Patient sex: F
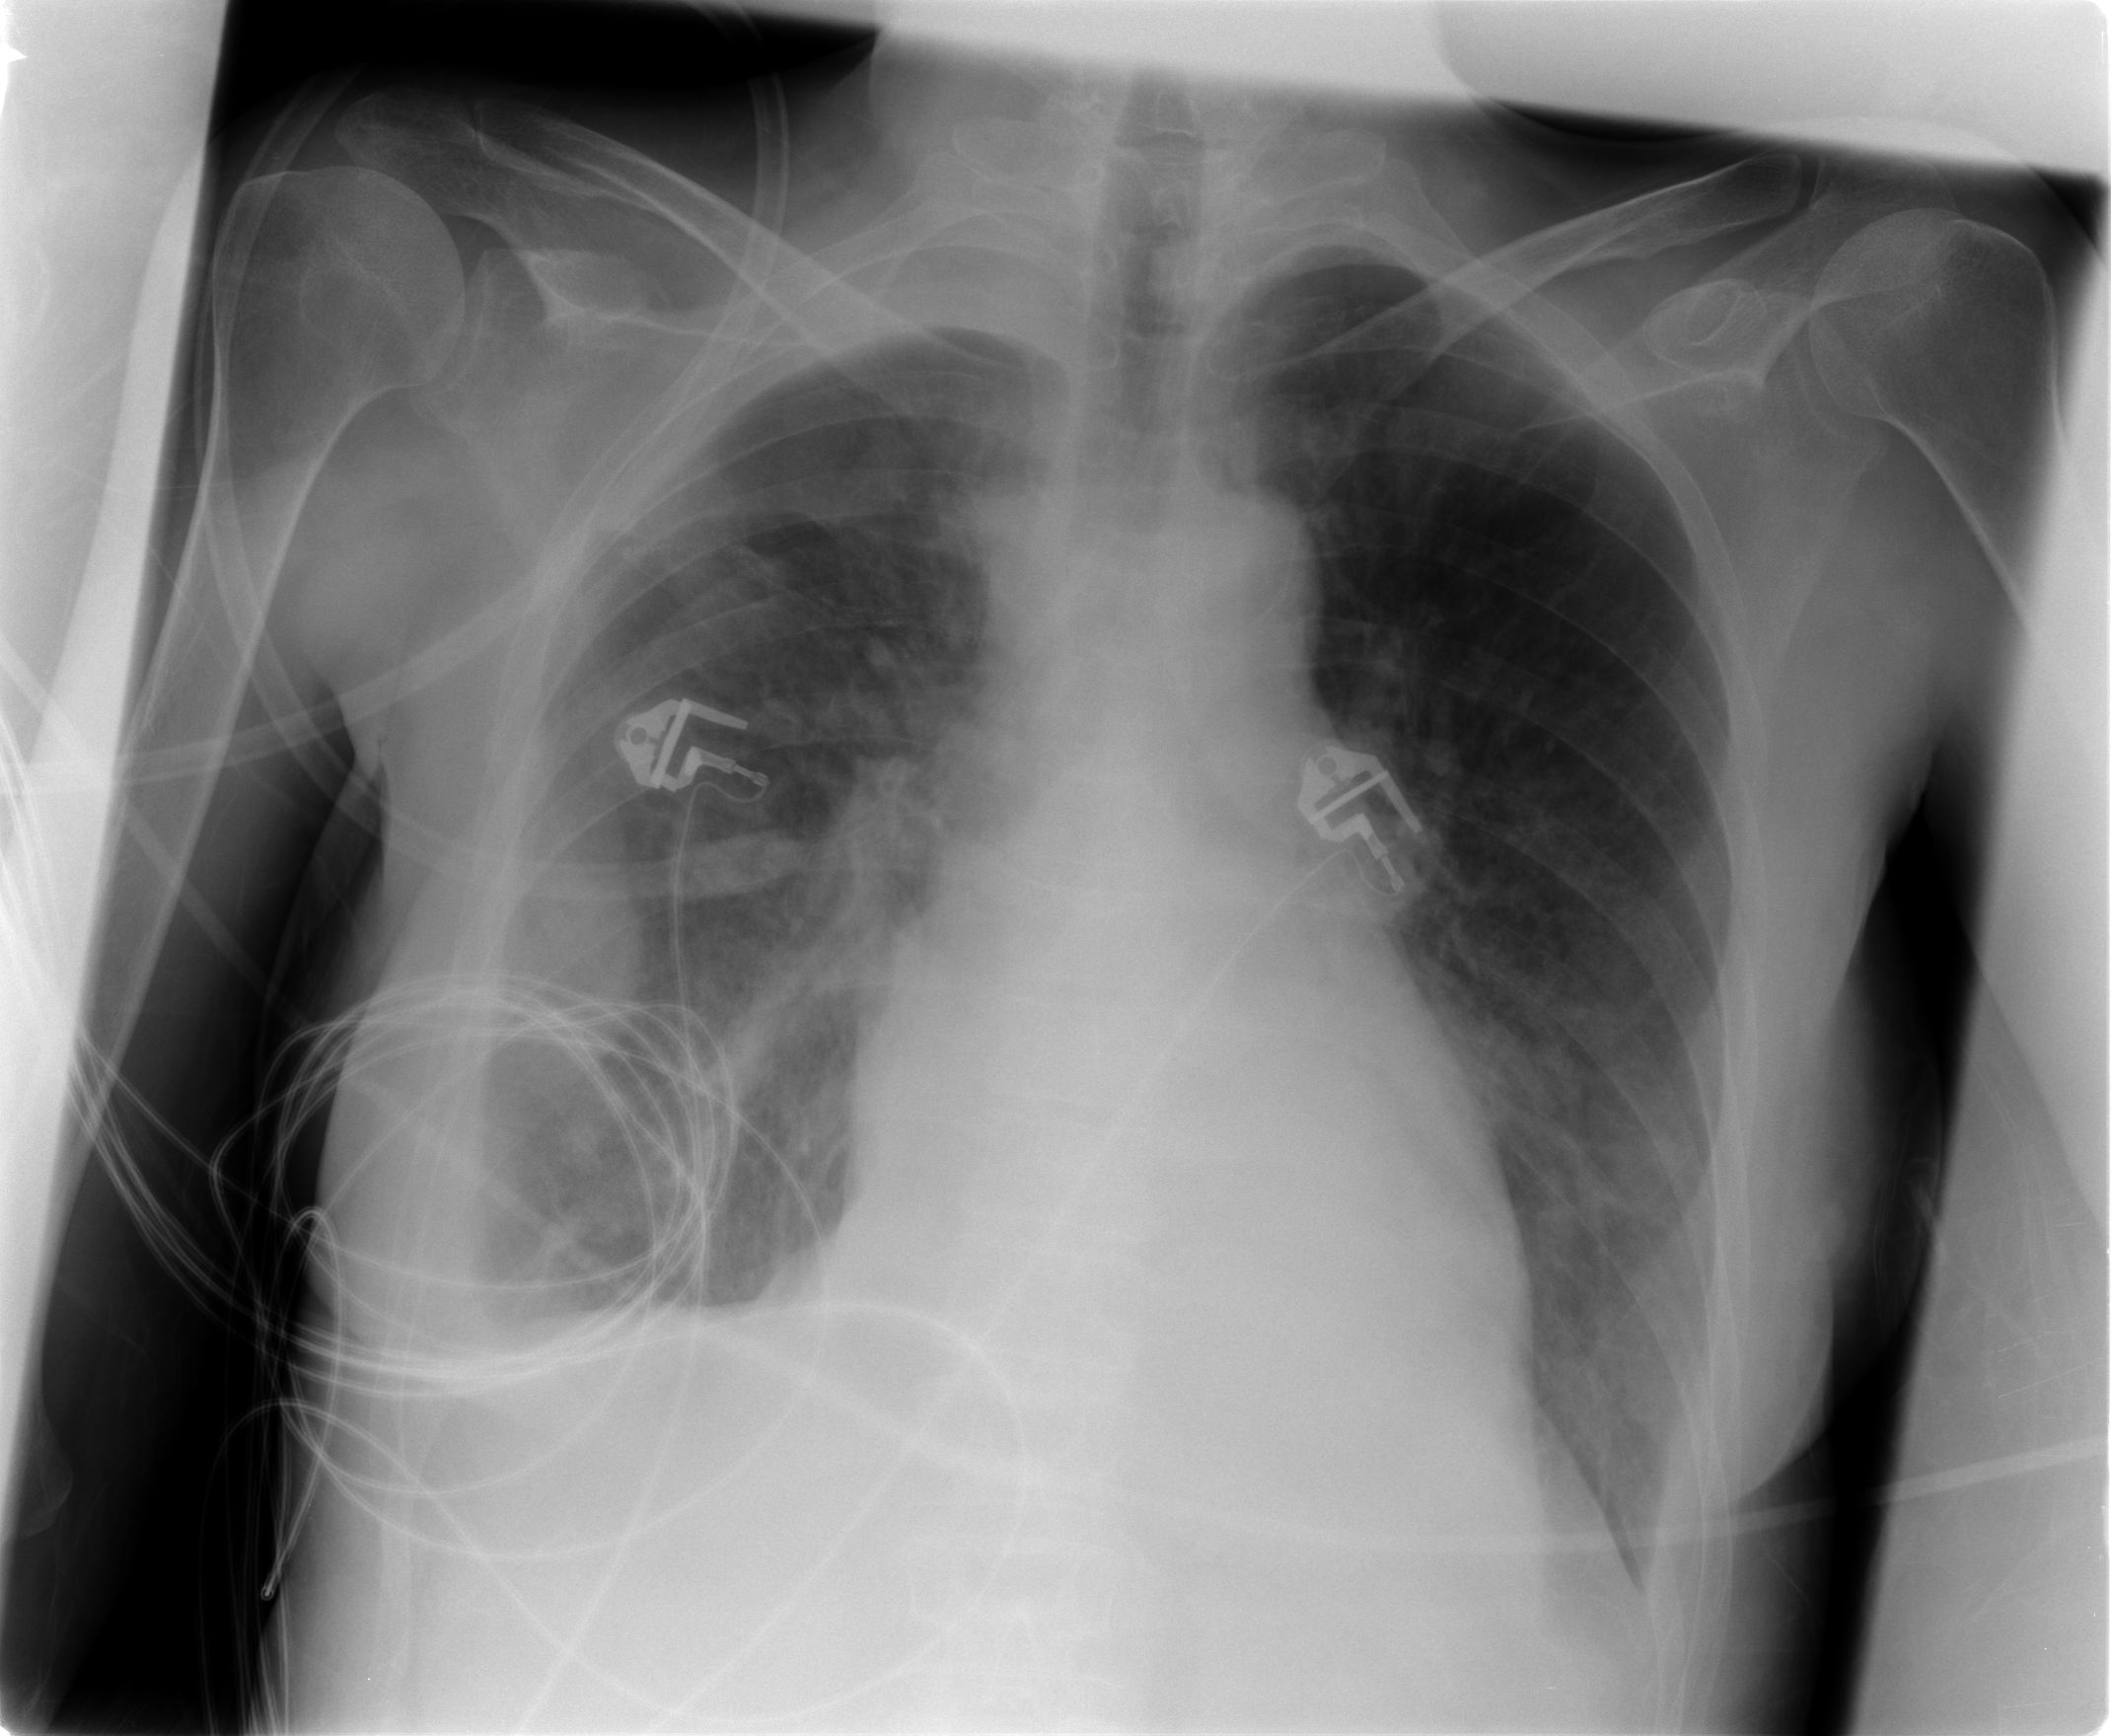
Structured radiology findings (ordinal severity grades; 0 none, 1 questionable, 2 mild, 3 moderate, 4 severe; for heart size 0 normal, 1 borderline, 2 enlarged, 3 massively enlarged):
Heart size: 1
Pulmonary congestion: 0
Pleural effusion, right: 2
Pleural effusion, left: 2
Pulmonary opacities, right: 2
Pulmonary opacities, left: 1
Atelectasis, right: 2
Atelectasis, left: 2